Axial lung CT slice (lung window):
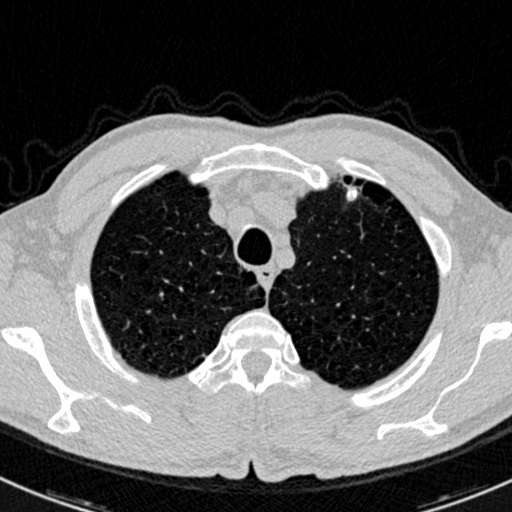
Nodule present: no